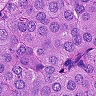
Metastatic tissue present: yes